Question: Dear awesome community,
I have decided to bite the bullet and put together some proper TDD/BDD testing infrastructure for my Android application. I am looking to incorporate <URL> which I can't upvote enough.
However, out of the sample project's tests (all 87 of them) only 7 pass with the remainder falling over with;
'''
Caused by: java.lang.ClassNotFoundException: com.pivotallabs.R
at java.net.URLClassLoader$1.run(URLClassLoader.java:202)
at java.security.AccessController.doPrivileged(Native Method)
at java.net.URLClassLoader.findClass(URLClassLoader.java:190)
at java.lang.ClassLoader.loadClass(ClassLoader.java:306)
at sun.misc.Launcher$AppClassLoader.loadClass(Launcher.java:301)
at java.lang.ClassLoader.loadClass(ClassLoader.java:247)
at java.lang.Class.forName0(Native Method)
at java.lang.Class.forName(Class.java:171)
at org.robolectric.AndroidManifest.getRClass(AndroidManifest.java:100)
'''
Currently my 'src/test/java' build output location is relative at 'target/test-classes' with my 'src/main/java' build output location at 'target/classes'.
For completeness here is the project structure;

<URL> seems to reflect my problem exactly but alas with no resolution.
Any help you can provide with fixing my build path to get the '/gen/r' file to be recognised under the Maven equivalent 'generated-sources/r' most appreciated. I'd like to get the sample app up and running before switching my app over to Roboelectric.
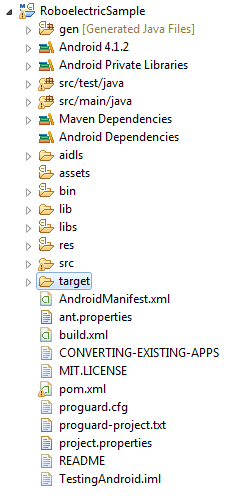
Answer: Got it.
Having read <URL> and viola, I have Android tests running Dagger DI'ed code alongside Mockito.
Life is better for TDD now.
Game on!